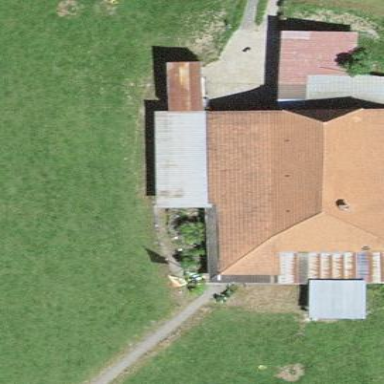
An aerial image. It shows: Farm building.